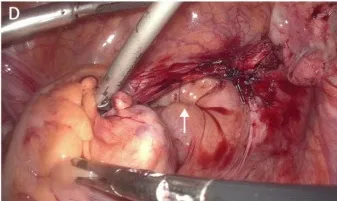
Surgical procedure. (D) A distinct depression was visible in the anterior wall of the rectum, which was the location of the rectal lesion (white arrow).
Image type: medical_photograph (other_medical_photograph)